The image shows the envelope spectrum of a rolling-element bearing's vibration signal, with the characteristic fault frequencies (BPFO outer race, BPFI inner race, BSF ball, FTF cage) marked as reference lines. Determine the bearing's health state. Answer with exactly one of: normal, inner_race, outer_race, ball.
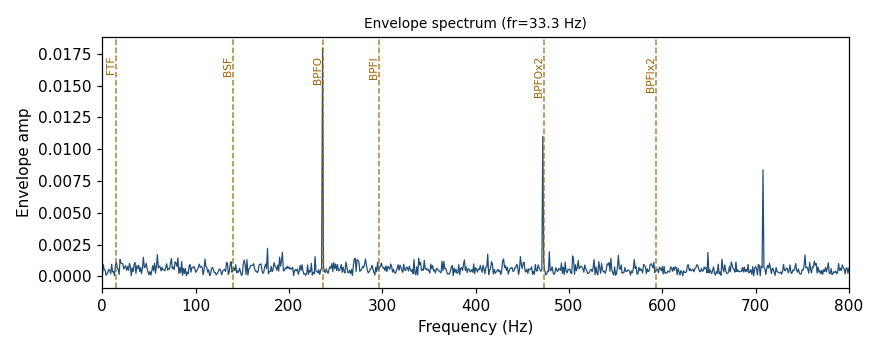
Answer: outer_race